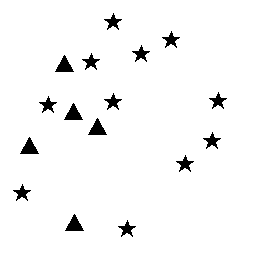
Squares: 0
Triangles: 5
Stars: 11
Total shapes: 16